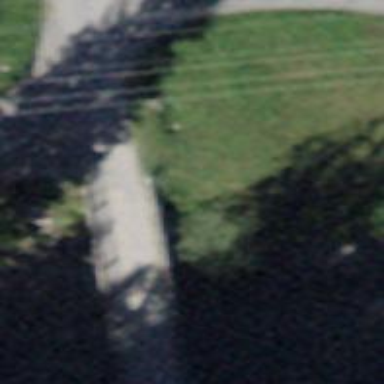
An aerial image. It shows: Concrete service road leading over bridge.